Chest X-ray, AP view. Patient: 43 years old, sex F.
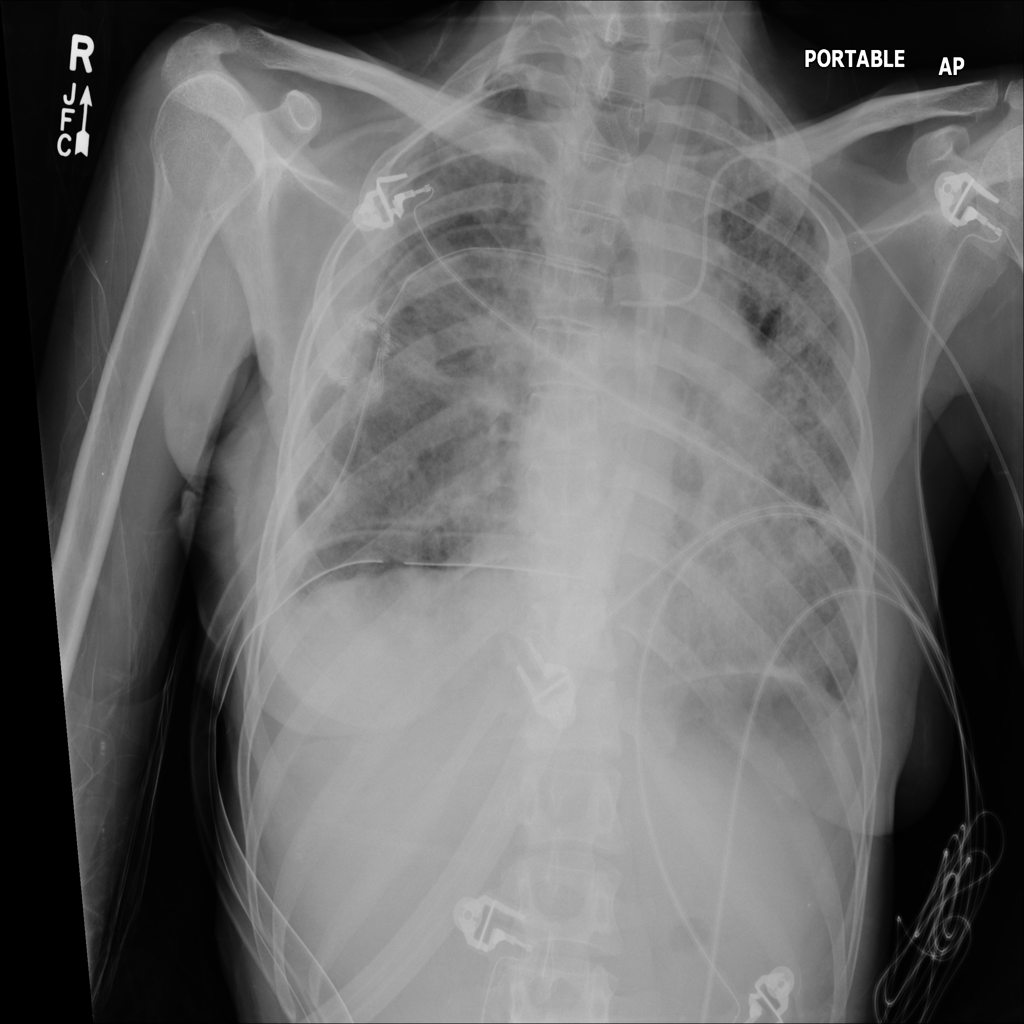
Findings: No Finding